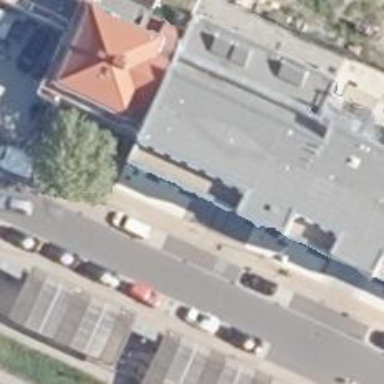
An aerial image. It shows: Parking entrance.